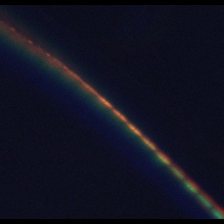
Taxon: Psuedo-nitzschia
Group: Diatoms